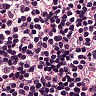
Metastatic tissue present: no